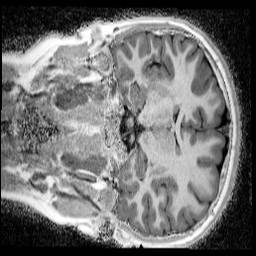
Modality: UNIT1_denoised
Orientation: coronal
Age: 13
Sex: male
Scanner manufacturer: siemens
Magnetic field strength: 3 T
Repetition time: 4 s
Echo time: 0.00299 s